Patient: sex F, age 58
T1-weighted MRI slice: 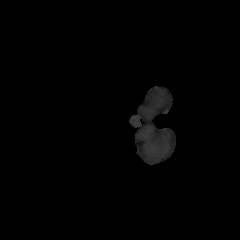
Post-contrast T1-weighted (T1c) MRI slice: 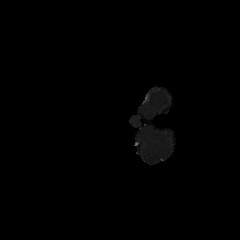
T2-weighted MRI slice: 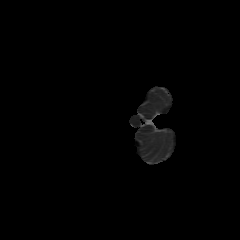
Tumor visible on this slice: no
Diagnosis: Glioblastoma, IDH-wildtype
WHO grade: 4